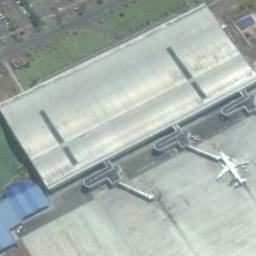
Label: airplane